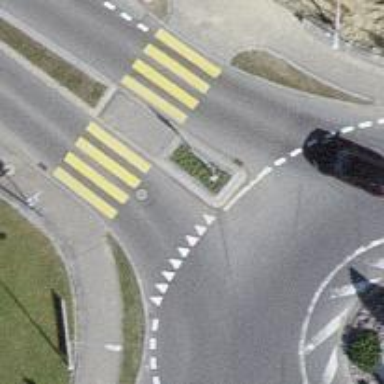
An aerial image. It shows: Road with "give way" sign.